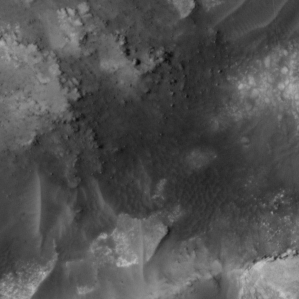
Label: non_frost